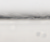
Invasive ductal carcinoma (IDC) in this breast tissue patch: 0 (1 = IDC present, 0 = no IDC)